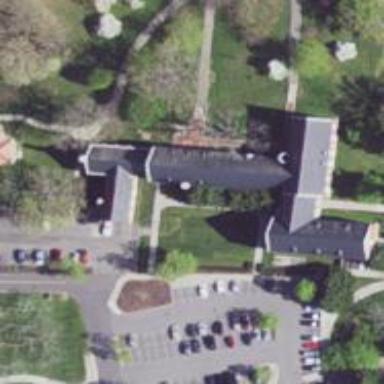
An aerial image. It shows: Dormitory building.